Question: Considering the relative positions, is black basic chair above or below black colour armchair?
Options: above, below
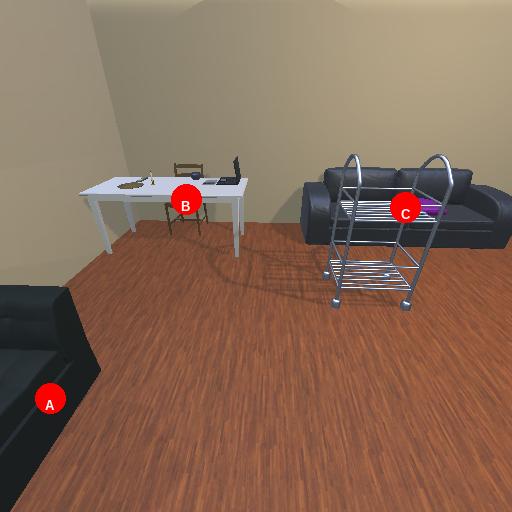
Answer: above